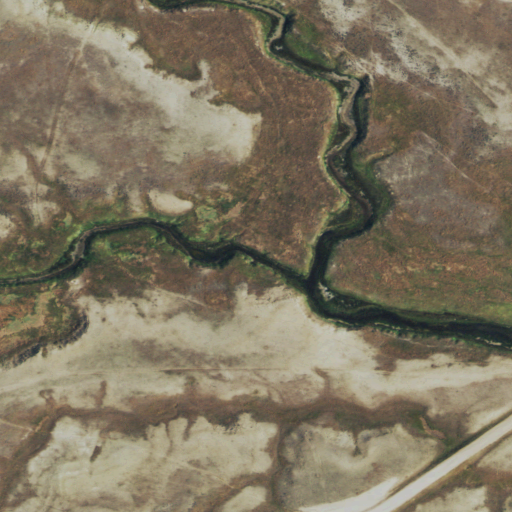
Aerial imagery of valley in Wyoming named Frost Draw containing grassland and shrub